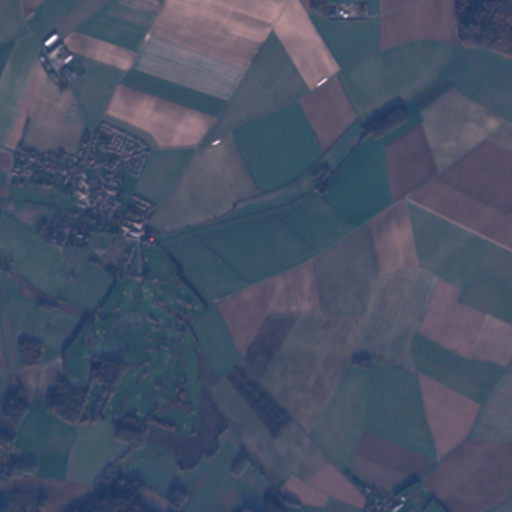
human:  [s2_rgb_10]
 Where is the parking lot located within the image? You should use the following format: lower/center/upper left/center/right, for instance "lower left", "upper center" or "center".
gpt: The parking lot is located in the center left of the image.
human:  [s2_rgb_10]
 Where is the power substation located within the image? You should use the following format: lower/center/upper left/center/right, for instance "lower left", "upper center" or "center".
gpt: The power substation is located in the center left of the image.
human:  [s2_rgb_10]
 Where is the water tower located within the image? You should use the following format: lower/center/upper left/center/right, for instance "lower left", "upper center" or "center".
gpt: The water tower is located in the upper left of the image.
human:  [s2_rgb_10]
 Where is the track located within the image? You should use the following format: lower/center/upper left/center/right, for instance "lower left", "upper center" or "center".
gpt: There is no track in the image.